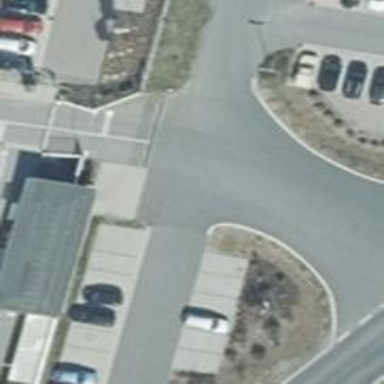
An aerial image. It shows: Asphalt parking aisle designated as service road.